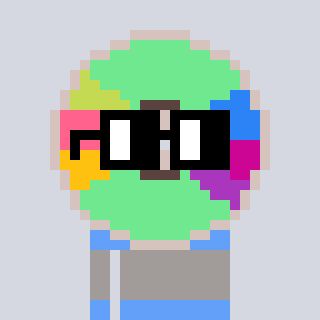
a pixel art character with square black glasses, a cd-shaped head and a blue-colored body on a cool background